Field crop: maize
Growth stage: 2
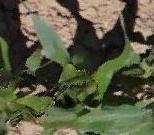
Species: maize